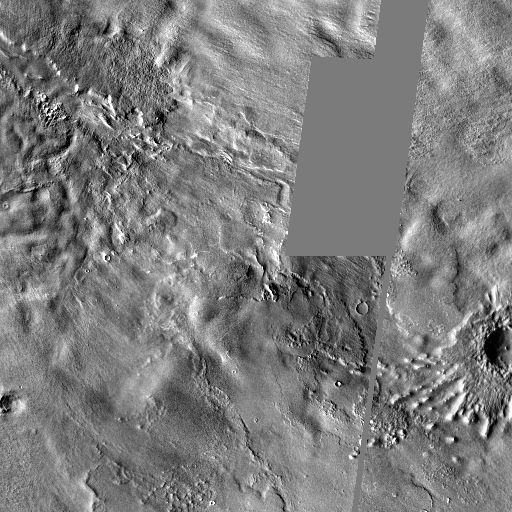
Crater classes present: Background, Other, Layered, Buried